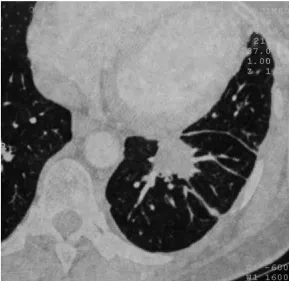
Stable disease after maintenance treatment with Racotumomab and pemetrexed. (B,D) Computed tomography in February 2012, last assessment.
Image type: radiology (ct)